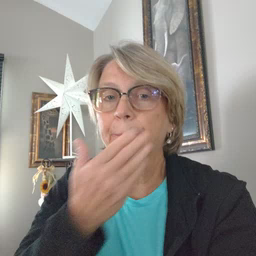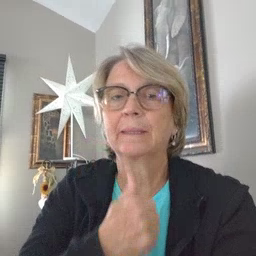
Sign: napkin